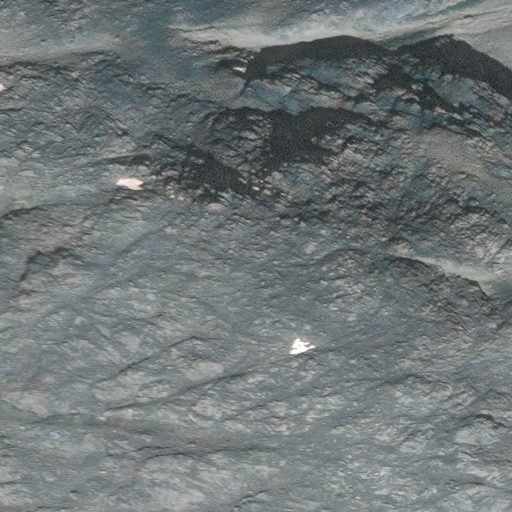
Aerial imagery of mountain in Alaska named Mount Parker containing only unknown